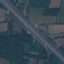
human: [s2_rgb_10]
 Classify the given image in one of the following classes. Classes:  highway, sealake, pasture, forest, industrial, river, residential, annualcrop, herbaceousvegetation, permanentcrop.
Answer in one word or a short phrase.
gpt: Highway